Question: I would like to set the focus onto a control when the user presses +. However, + sets the focus on the first item in the menustrip after setting the focus in the keydown event handler.
Setting the form KeyPreview to True and e.Handled to true when the key is pressed has no effect.
D is an arbitrary key for this example -- it happens on all alpha keys.
I'm using vb.net 2008.
Sample code:
'''
Private Sub Form1_KeyDown(ByVal sender As Object, ByVal e As System.Windows.Forms.KeyEventArgs) Handles Me.KeyDown
If e.Alt And e.KeyCode = Keys.D Then
Button1.Focus()
e.Handled = True
End If
End Sub
'''
Sample form, after pressing +. Focus was on Button2 before pressing +.

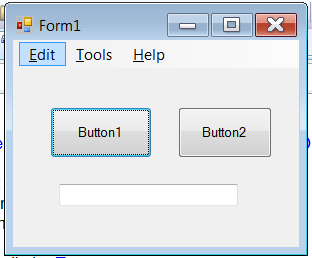
Answer: You should override the <URL> method.
This code will do:
'''
Protected Overrides Function ProcessDialogKey(ByVal keyData As Keys) As Boolean
If keyData = (Keys.Alt Or Keys.D) Then
Call Form1_KeyDown(Nothing, New KeyEventArgs(Keys.Alt Or Keys.D))
Return True
Else
Return MyBase.ProcessDialogKey(keyData)
End If
End Function
'''